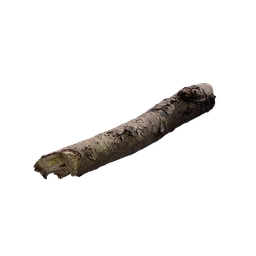
Label: nature